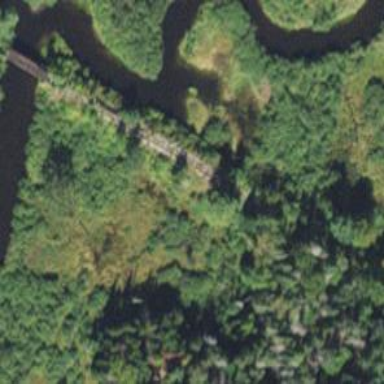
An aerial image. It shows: Abandoned railway.